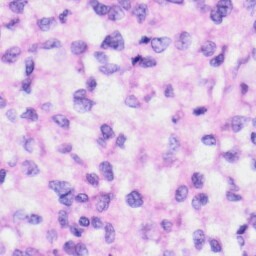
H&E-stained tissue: Liver